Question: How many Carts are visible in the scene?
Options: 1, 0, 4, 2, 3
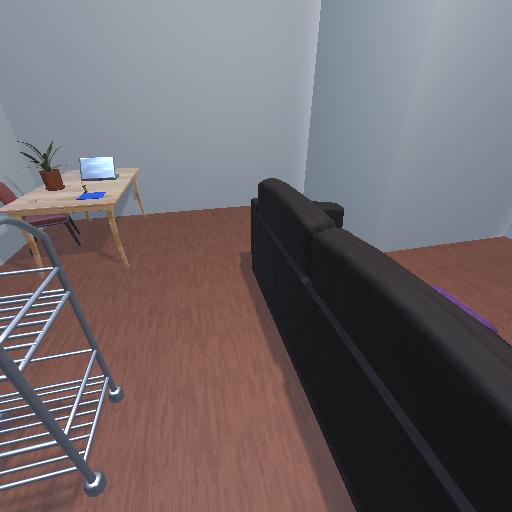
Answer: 1